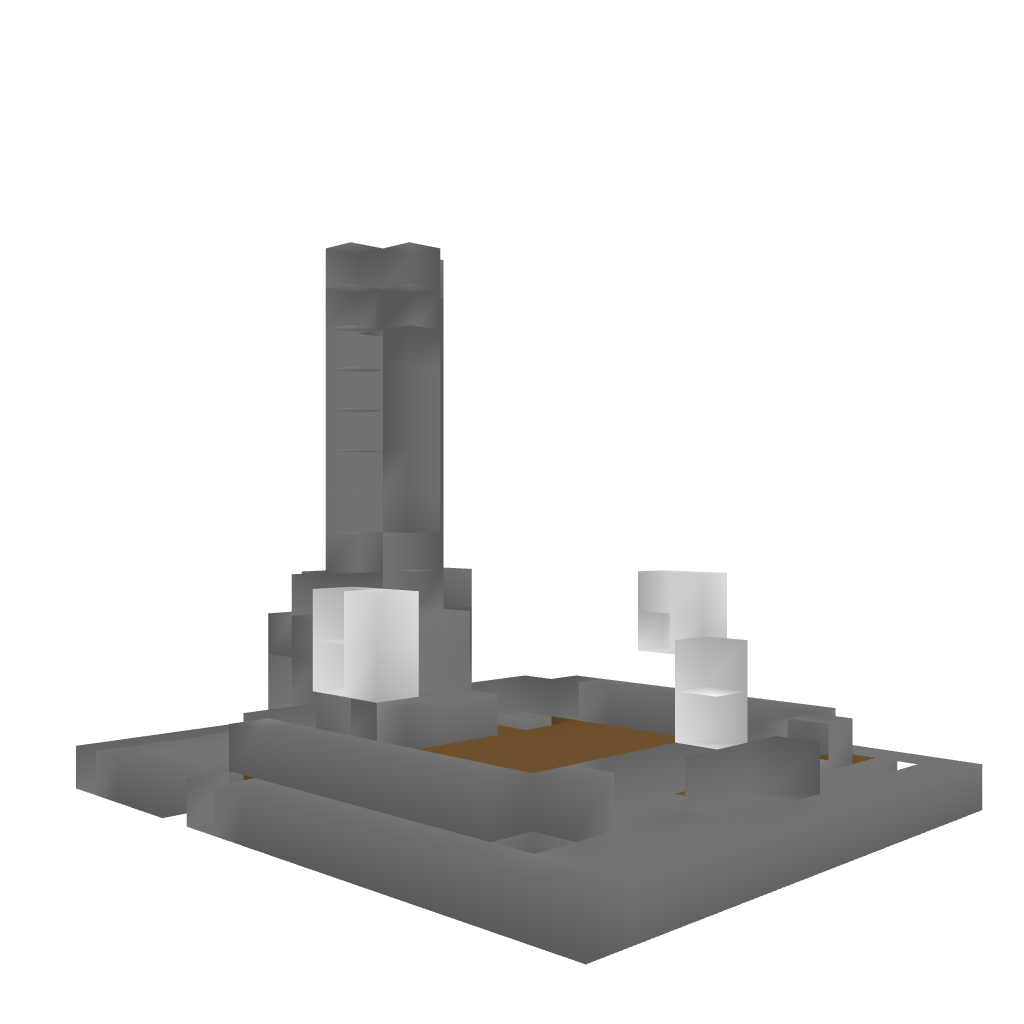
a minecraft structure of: Small Modern House bad low quality